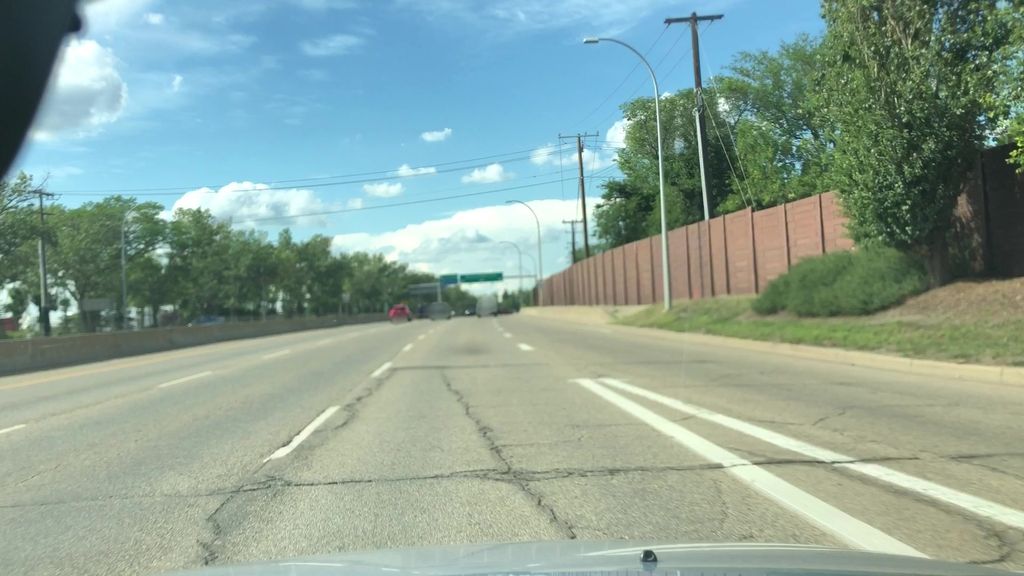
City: edmonton